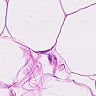
Metastatic tissue present: no